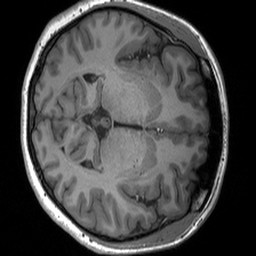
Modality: T1w
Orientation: axial
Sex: female
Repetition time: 1.95 s
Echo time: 0.026 s